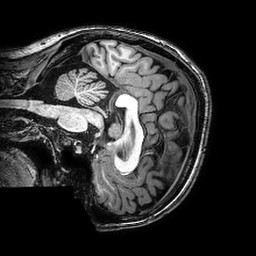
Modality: T1w
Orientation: sagittal
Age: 34
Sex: female
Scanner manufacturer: philips
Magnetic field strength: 3 T
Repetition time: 0.008196 s
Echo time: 0.00376 s